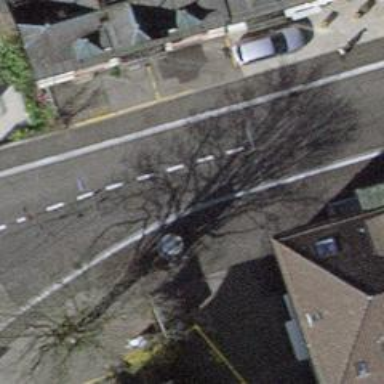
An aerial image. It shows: Telephone amenity.